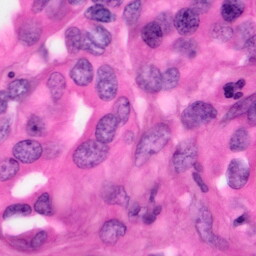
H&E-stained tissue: Pancreatic